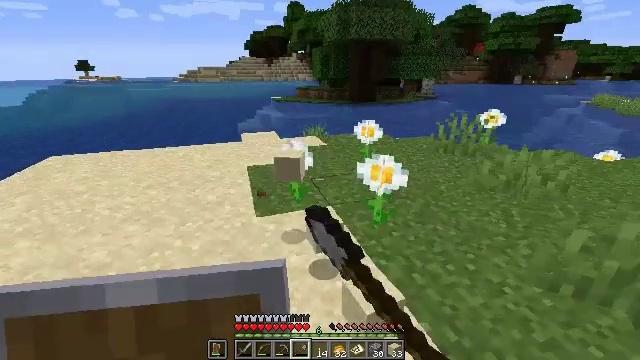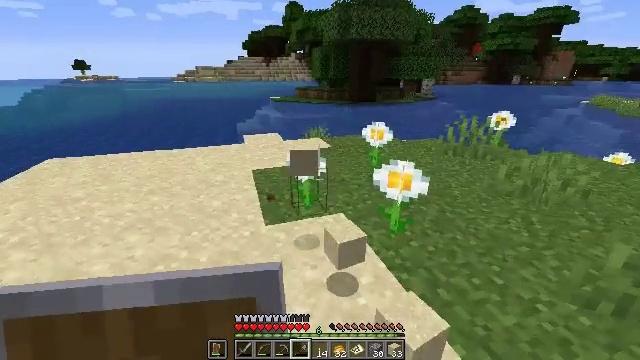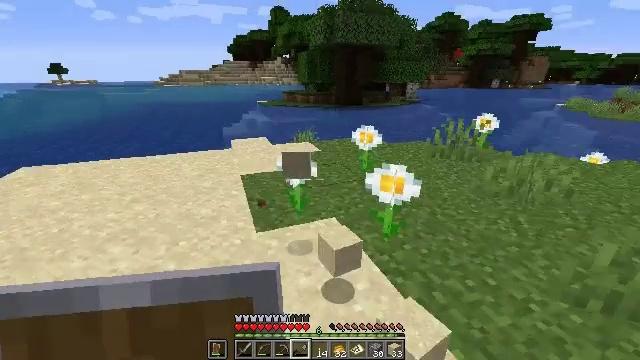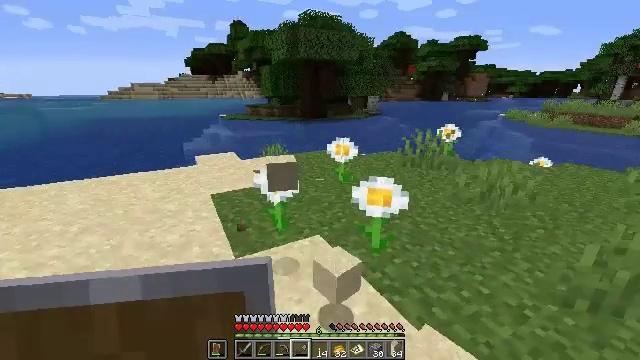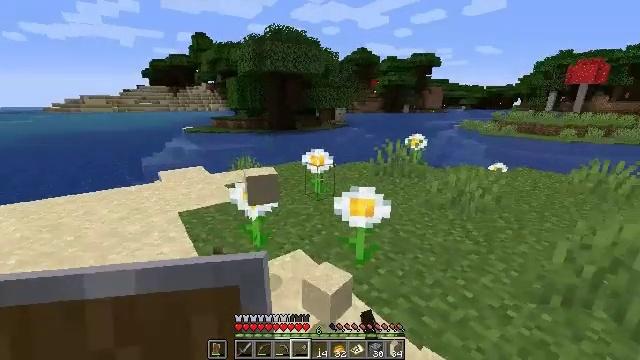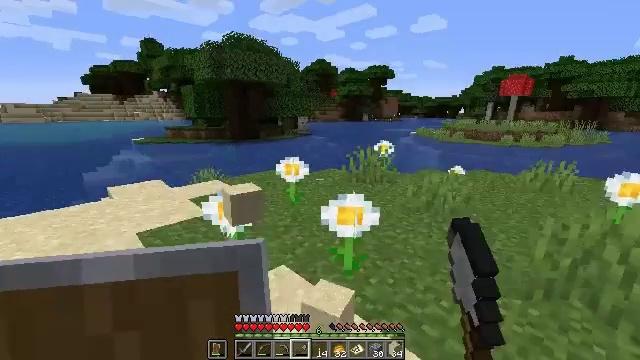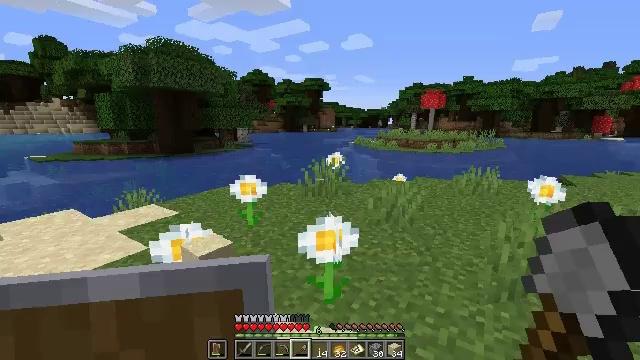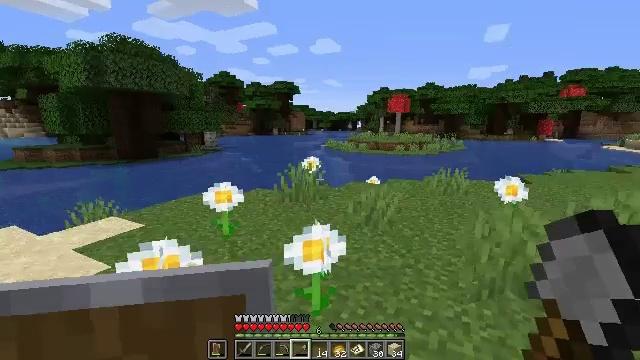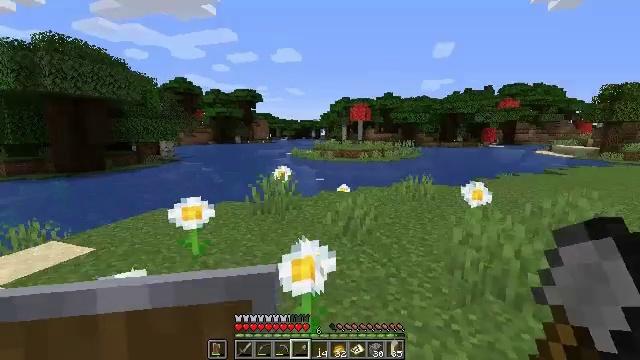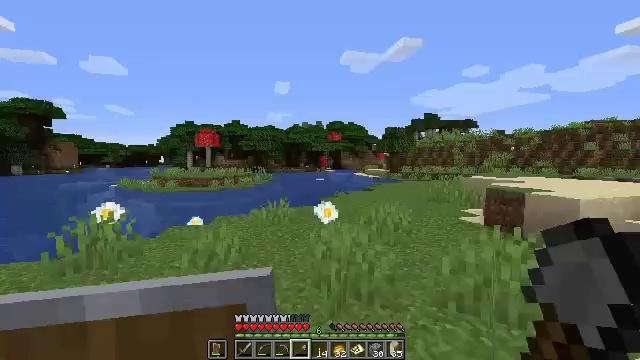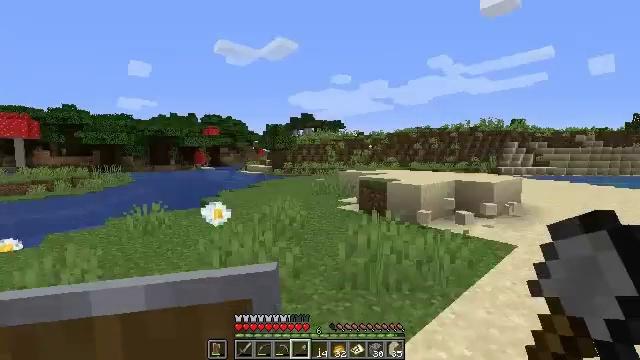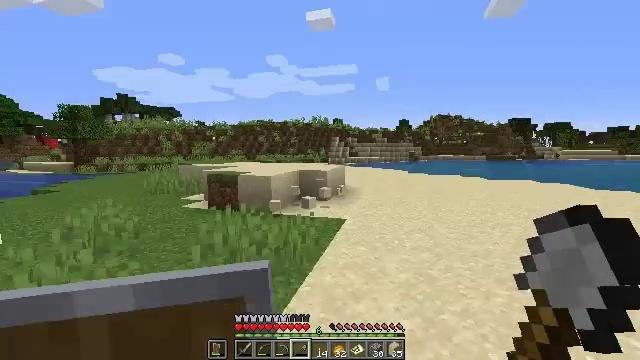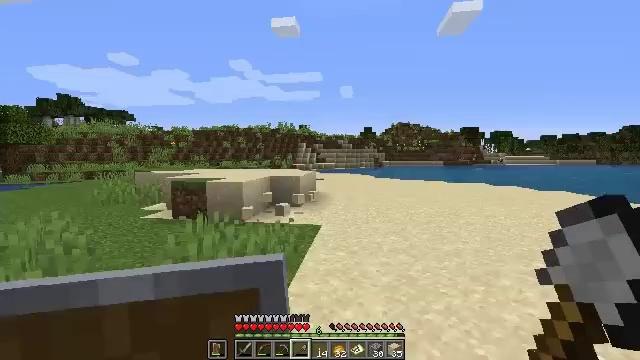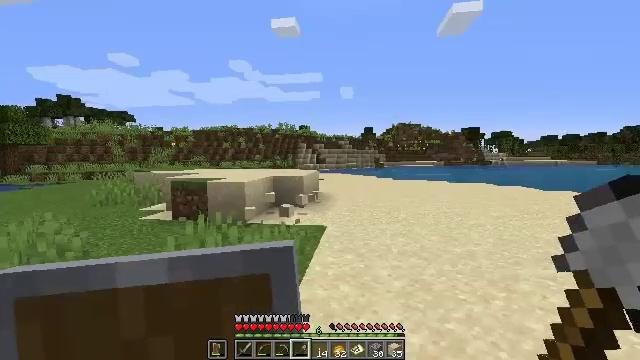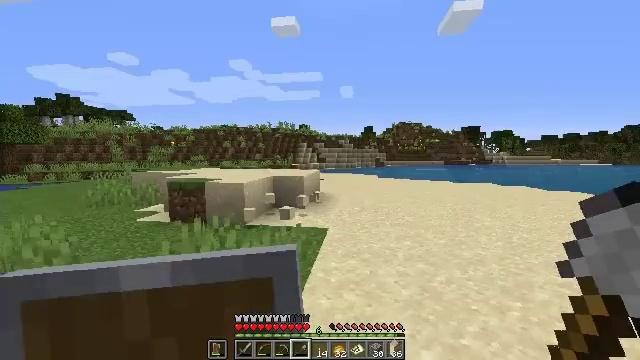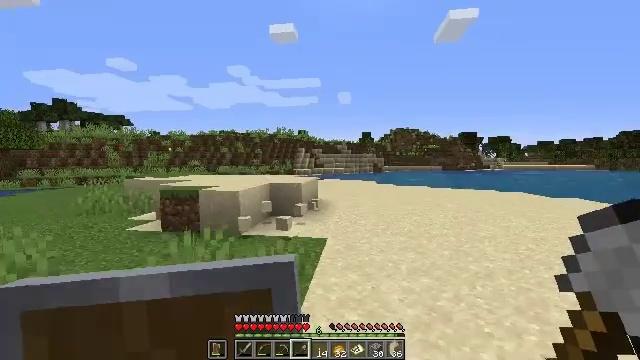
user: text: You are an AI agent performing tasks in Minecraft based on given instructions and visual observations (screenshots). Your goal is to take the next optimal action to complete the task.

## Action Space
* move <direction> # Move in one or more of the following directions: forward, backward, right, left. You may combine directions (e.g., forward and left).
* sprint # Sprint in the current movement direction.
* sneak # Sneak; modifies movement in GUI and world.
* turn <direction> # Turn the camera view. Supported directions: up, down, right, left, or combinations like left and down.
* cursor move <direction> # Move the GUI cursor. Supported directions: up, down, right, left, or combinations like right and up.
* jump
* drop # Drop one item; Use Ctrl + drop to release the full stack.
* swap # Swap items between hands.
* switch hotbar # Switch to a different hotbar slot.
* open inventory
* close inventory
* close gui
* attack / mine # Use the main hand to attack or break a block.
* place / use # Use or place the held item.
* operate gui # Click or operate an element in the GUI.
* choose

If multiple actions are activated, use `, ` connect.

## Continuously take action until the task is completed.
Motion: motion action
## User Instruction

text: Break the sand block.
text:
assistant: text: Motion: move forward and move left
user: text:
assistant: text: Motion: move forward and move left, turn right
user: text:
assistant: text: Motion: move forward and move left, turn right and up
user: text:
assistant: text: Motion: move forward and move left, turn right and up
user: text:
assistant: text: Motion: move forward and move left, turn right and up
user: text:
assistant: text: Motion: move forward and move left, turn right and up
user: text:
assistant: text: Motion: move forward and move left, turn right
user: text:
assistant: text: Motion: move forward and move left, turn right and up
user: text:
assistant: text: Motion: move forward and move left, turn right and up
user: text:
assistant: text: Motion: move forward and move left, turn right
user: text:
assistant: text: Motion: move forward and move left, turn right and down
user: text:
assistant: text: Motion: move forward, turn right and up
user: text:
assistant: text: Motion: move forward
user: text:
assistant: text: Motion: move forward
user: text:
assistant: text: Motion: move forward, turn up
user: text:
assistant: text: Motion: move forward, turn right and up
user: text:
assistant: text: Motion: move forward
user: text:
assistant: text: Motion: move forward, turn left and down
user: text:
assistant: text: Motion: move forward, turn down
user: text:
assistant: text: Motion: move forward
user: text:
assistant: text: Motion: move forward, close inventory
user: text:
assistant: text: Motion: move forward, close inventory
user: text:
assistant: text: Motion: close inventory
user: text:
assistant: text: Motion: no_op
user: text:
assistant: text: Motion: no_op
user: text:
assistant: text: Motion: no_op
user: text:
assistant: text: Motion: no_op
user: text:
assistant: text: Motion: no_op
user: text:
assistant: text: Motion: no_op
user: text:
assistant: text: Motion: no_op